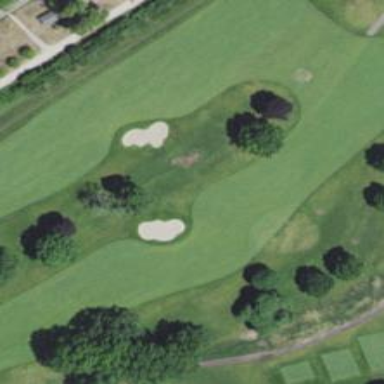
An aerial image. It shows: View of golf hole.